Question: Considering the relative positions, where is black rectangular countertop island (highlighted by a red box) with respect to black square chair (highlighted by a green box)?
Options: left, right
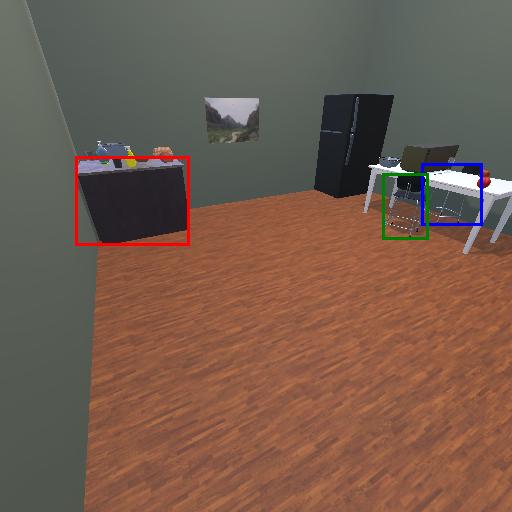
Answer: left